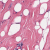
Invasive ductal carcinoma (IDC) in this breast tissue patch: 0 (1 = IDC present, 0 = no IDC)